Aerial crown-view tile of a tropical tree (Barro Colorado Island, Panama), acquired 20241216:
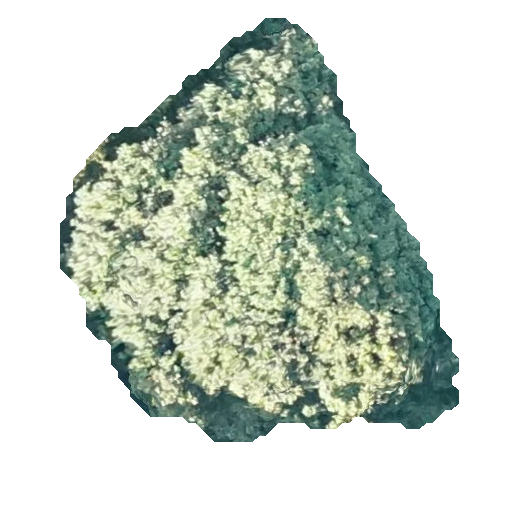
Species: Prioria copaifera
GBIF accepted scientific name: Prioria copaifera
Crown area: 160.103 m²